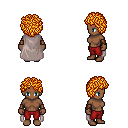
a pixel art fantasy rpg character, female body template, human, dark skin, gray cape, red pants, light blonde curly afro hairstyle, leather bracers, four views (front, back, left, right), 2x2 character sprite sheet, small pixel art, hard edges, no anti-aliasing